Interaction volume radius: 5 \u00c5
Interaction volume height: 10 \u00c5
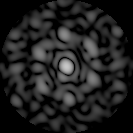
Disorder parameter: 0.6688